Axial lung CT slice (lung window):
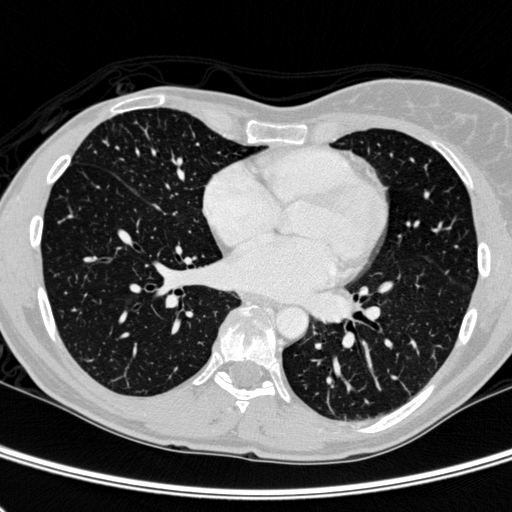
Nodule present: no